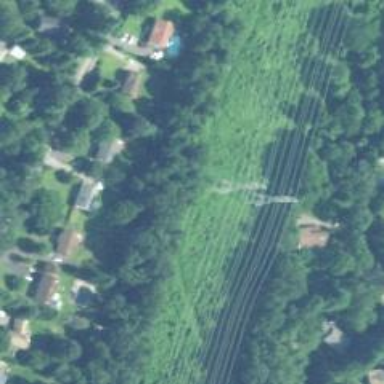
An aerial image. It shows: Power tower.